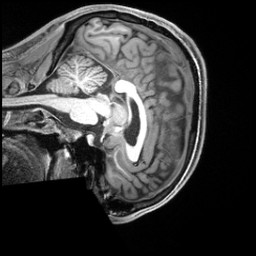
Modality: T1w
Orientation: sagittal
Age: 28
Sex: male
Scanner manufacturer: siemens
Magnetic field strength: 3 T
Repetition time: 2.3 s
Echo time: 0.00229 s